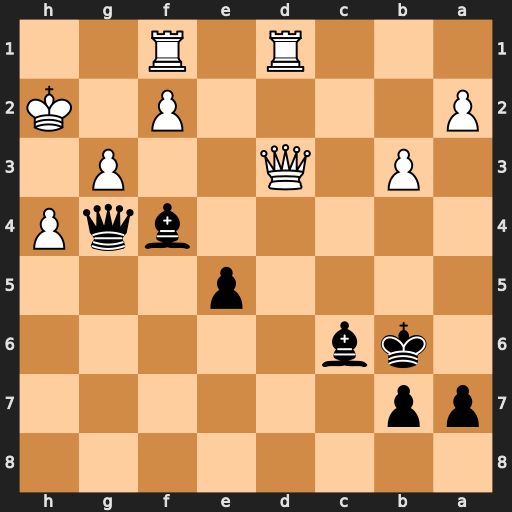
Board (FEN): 8/pp6/1kb5/4p3/5bqP/1P1Q2P1/P4P1K/3R1R2
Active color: b
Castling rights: -
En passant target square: -
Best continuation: Qxh4+ Kg1 Qh1#